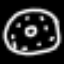
Label: donut